【题型】解答题　【知识点】解析几何　【难度】medium
已知双曲线$\Gamma: x^2 - \dfrac{y^2}{b^2} = 1(b > 0)$，左、右顶点分别为$A_1$，$A_2$，过点$M(-2,0)$的直线交双曲线$\Gamma$于$P$，$Q$两点.

(1) 若$\Gamma$的离心率为$2$，求$b$.

(2) 若$b = \dfrac{2\sqrt{6}}{3}$，$\triangle MA_2P$为等腰三角形，且点$P$在第一象限，求点$P$的坐标.

(3) 连接$QO$（$O$为坐标原点）并延长交$\Gamma$于点$R$，若$\overrightarrow{A_1R} \cdot \overrightarrow{A_2P} = 1$，求$b$的最大值.
【解答】
【答案】(1)$b = \sqrt{3}$；

(2)当$b = \dfrac{2\sqrt{6}}{3}$时，$P(2,2\sqrt{2})$；

(3)$b$的最大值为$\dfrac{\sqrt{30}}{3}$.

【分析】（1）根据离心率的概念求出$c$，再求出$b$即可；

（2）如图，易知$\angle PA_2M$为钝角，则$|A_2P| = |A_2M| = 3$，根据两点距离公式建立方程组，解之即可求解；

（3）设$P(x_1,y_1)$，$Q(x_2,y_2)$，$PQ: x = my - 2$，联立双曲线方程，利用韦达定理和平面向量数量积的坐标表示建立关于$m,b$的方程，得$b^2 = \dfrac{10}{m^2 + 3}$，结合$m^2 \neq \dfrac{1}{b^2}$即可求解.

【详解】（1）由双曲线的方程知$a = 1$，$c = \sqrt{1 + b^2}$，

因为离心率为$2$，所以$\dfrac{c}{a} = \dfrac{\sqrt{1 + b^2}}{1} = 2$，得$b = \sqrt{3}$.

（2）当$b = \dfrac{2\sqrt{6}}{3}$时，双曲线$\Gamma: x^2 - \dfrac{3y^2}{8} = 1$，且$A_2(1,0)$.

因为点$P$在第一象限，所以$\angle PA_2M$为钝角.

又$\triangle MA_2P$为等腰三角形，所以$|A_2P| = |A_2M| = 3$.

设点$P(x_0,y_0)$，且$x_0 > 0$，$y_0 > 0$，则
$\begin{cases} \sqrt{(x_0 - 1)^2 + y_0^2} = 3, \\ x_0^2 - \dfrac{3y_0^2}{8} = 1, \end{cases}$

得$\begin{cases} x_0 = 2 \\ y_0 = 2\sqrt{2} \end{cases}$，所以$P(2,2\sqrt{2})$.

（3）由双曲线的方程知$A_1(-1,0)$，$A_2(1,0)$，且由题意知$Q$，$R$关于原点对称.

设$P(x_1,y_1)$，$Q(x_2,y_2)$，则$R(-x_2,-y_2)$.

由直线$PQ$不与$y$轴垂直，可设直线$PQ$的方程为$x = my - 2$.

联立直线与双曲线的方程得$\begin{cases} x = my - 2, \\ x^2 - \dfrac{y^2}{b^2} = 1, \end{cases}$

消去$x$，得$(b^2m^2 - 1)y^2 - 4b^2my + 3b^2 = 0$，

且$b^2m^2 - 1 \neq 0$，即$m^2 \neq \dfrac{1}{b^2}$，得$y_1 + y_2 = \dfrac{4b^2m}{b^2m^2 - 1}$，$y_1y_2 = \dfrac{3b^2}{b^2m^2 - 1}$.

$\overrightarrow{A_1R} = (-x_2 + 1,-y_2)$，$\overrightarrow{A_2P} = (x_1 - 1,y_1)$，

由$\overrightarrow{A_1R} \cdot \overrightarrow{A_2P} = 1$，得$(-x_2 + 1)(x_1 - 1) - y_1y_2 = 1$，

所以$(x_2 - 1)(x_1 - 1) + y_1y_2 = -1$，即$(my_2 - 3)(my_1 - 3) + y_1y_2 = -1$，

整理得$(m^2 + 1)y_1y_2 - 3m(y_1 + y_2) + 10 = 0$，

所以$(m^2 + 1) \cdot \dfrac{3b^2}{b^2m^2 - 1} - 3m \cdot \dfrac{4b^2m}{b^2m^2 - 1} + 10 = 0$，

整理得$b^2m^2 + 3b^2 - 10 = 0$，所以$b^2 = \dfrac{10}{m^2 + 3} \in \left(0,\dfrac{10}{3}\right]$.

又$m^2 \neq \dfrac{1}{b^2}$，所以$b^2 \neq \dfrac{10}{\dfrac{1}{b^2} + 3} = \dfrac{10b^2}{3b^2 + 1}$，解得$b^2 \neq 3$，

所以$b^2 \in (0,3) \cup \left(3,\dfrac{10}{3}\right]$，又$b > 0$，

故$b$的取值范围是$(0,\sqrt{3}) \cup \left(\sqrt{3},\dfrac{\sqrt{30}}{3}\right]$，故$b$的最大值为$\dfrac{\sqrt{30}}{3}$.

【点睛】关键点睛：解圆锥曲线与平面向量交汇题的关键是设相关点的坐标，将平面向量用坐标表示，运用相应的平面向量坐标运算法则（加、减、数量积、数乘）或运算律或数量积的几何意义，将问题中向量间的关系（相等、垂直、平行等）转化为代数关系.
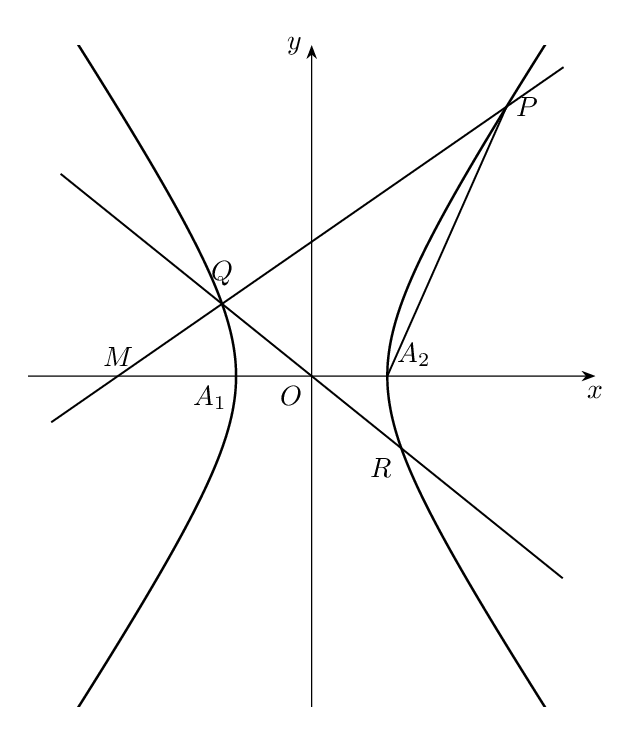